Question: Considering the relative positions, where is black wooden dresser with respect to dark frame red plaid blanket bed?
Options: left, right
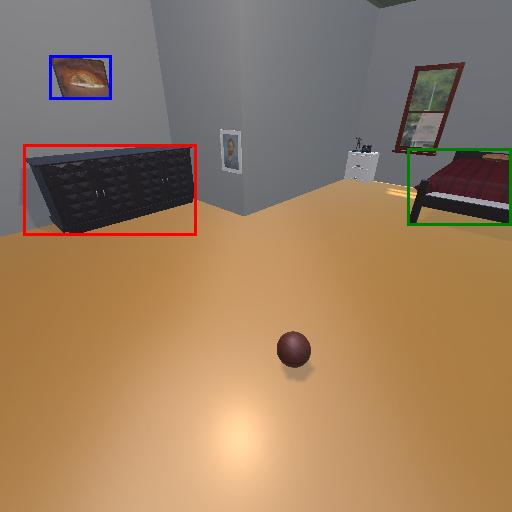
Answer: left